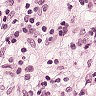
Metastatic tissue present: yes